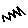
Label: zigzag